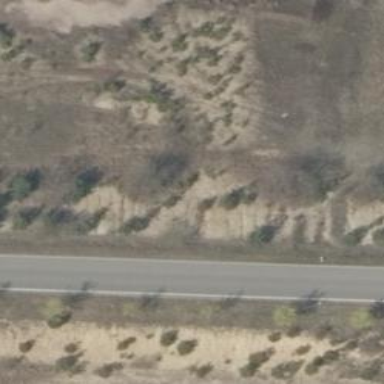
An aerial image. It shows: Row of trees in natural setting.